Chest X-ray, AP view. Patient: 65 years old, sex F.
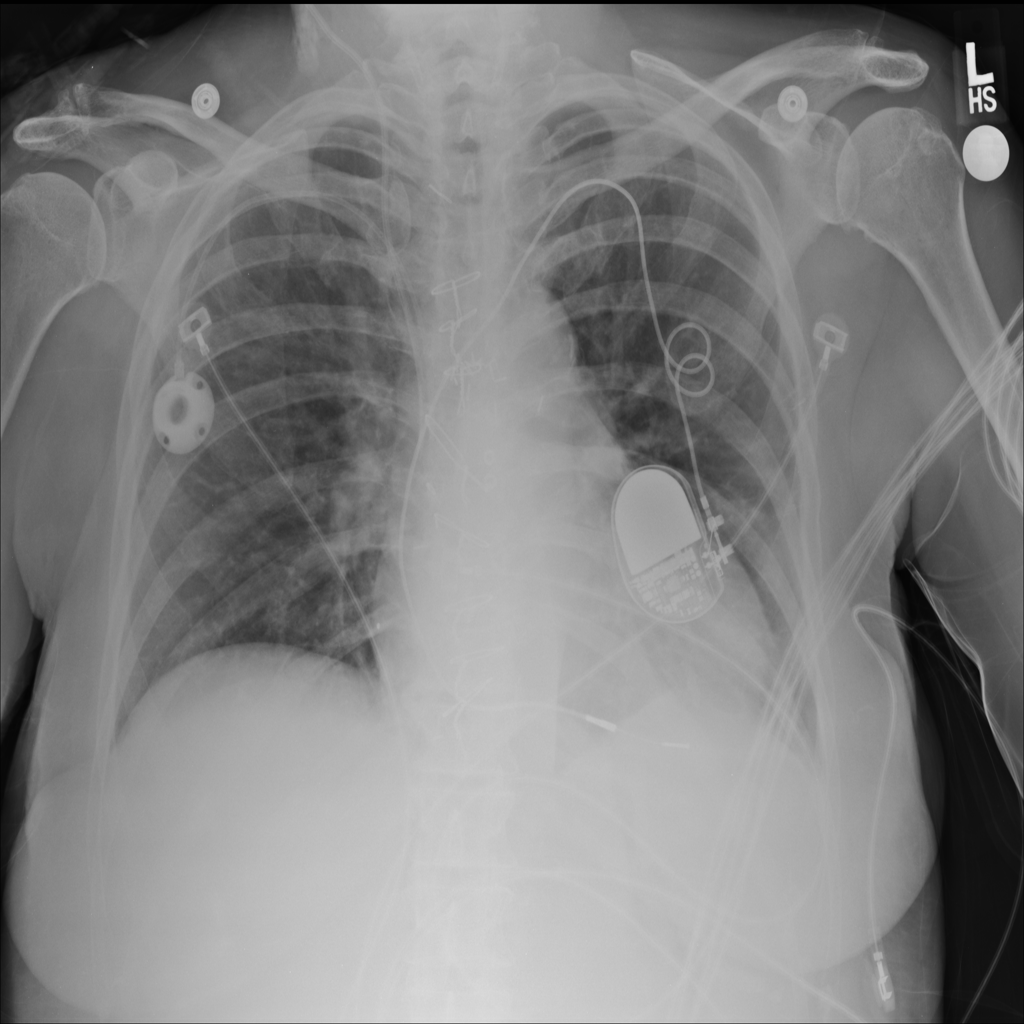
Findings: Atelectasis